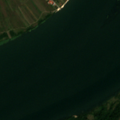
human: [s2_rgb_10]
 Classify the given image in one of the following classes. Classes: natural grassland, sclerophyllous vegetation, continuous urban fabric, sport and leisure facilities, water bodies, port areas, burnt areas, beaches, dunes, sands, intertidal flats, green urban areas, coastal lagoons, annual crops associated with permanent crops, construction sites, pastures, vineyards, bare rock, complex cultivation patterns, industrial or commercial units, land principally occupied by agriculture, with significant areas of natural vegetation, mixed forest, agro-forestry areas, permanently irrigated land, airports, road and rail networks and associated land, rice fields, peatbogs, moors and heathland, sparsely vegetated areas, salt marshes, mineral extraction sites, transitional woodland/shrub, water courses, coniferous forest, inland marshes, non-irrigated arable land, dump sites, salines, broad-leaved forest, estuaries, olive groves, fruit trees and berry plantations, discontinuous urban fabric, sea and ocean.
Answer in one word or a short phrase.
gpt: discontinuous urban fabric, non-irrigated arable land, broad-leaved forest, water courses